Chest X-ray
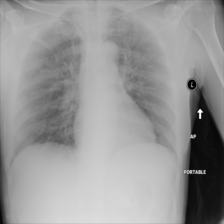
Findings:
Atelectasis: negative
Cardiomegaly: negative
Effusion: negative
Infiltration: positive
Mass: negative
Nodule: negative
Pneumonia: negative
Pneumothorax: negative
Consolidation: negative
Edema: negative
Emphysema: negative
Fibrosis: negative
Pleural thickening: negative
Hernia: negative